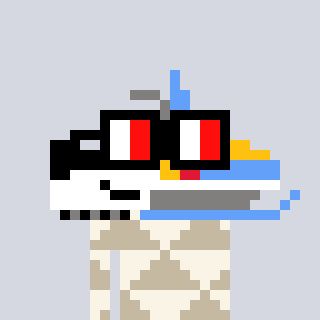
a pixel art character with square glasses with black frames and red eyes, a snowmobile-shaped head and a bege-colored body on a cool background